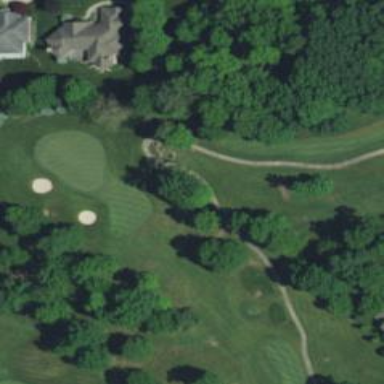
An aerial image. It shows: Path used for both walking and golf.